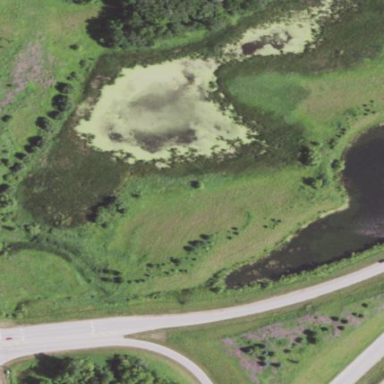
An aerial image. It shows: Marshy wetland area.